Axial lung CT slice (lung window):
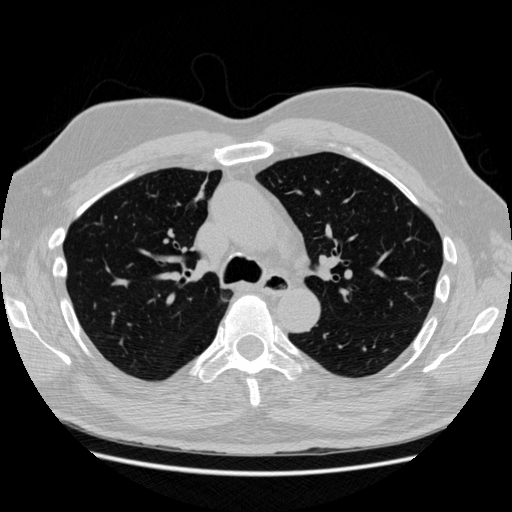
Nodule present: yes
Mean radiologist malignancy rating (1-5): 2.5